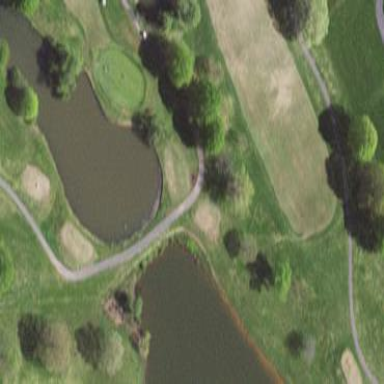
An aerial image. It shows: Picturesque scene of golf course with lateral water hazard.